Question: I want to display a 'Container' with 'Text' followed by a 'ListView' of categories. In my current code, it works out except that I wasn't able to figure out, how to make the 'Text' and 'Container' scrollable as well (so it moves upside away out of the frame).
It looks currently like this:

The blue container is static and stays at its location while the red 'ListView' is perfectly fine scrollable.
Current Code:
'''
body: Container(
child: Column(
mainAxisSize: MainAxisSize.max,
children: [
Container(
padding: EdgeInsets.fromLTRB(15, 0, 0, 10),
child: Align(
alignment: Alignment.topLeft,
child: const Text("Browse through the individual categories...", style: TextStyle(fontSize: 32, color: Colors.black, fontWeight: FontWeight.w900)),
),
),
Expanded(
child: ListView.builder(
itemCount: 20,
itemBuilder: (context, index){
return Padding(
padding: const EdgeInsets.all(8.0),
child: Category(),
);
}
),
),
],
),
'''
I tried to implement <URL>.
'''
body: SingleChildScrollView(
child: Column(
mainAxisSize: MainAxisSize.max,
children: [
Container(
padding: EdgeInsets.fromLTRB(15, 0, 0, 30),
child: Align(
alignment: Alignment.topLeft,
child: const Text("Browse through the individual categories...", style: TextStyle(fontSize: 32, color: Colors.black, fontWeight: FontWeight.w900)),
),
),
Expanded(
child: ListView.builder(
shrinkWrap: true,
primary: false,
itemCount: 20,
itemBuilder: (context, index){
return Padding(
padding: const EdgeInsets.all(8.0),
child: Category(),
);
}
),
),
],
),
),
'''
I get the following errors:
> RenderFlex children have non-zero flex but incoming height constraints are unbounded.RenderBox was not laid out: RenderFlex#12630 relayoutBoundary=up11 NEEDS-PAINT NEEDS-COMPOSITING-BITS-UPDATE
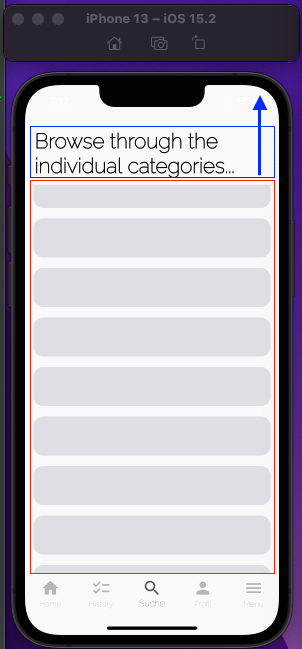
Answer: Add these lines in your listview
'''
shrinkWrap: true,
physics: const NeverScrollableScrollPhysics(),
'''
You can skip the Expanded widget for this solution.